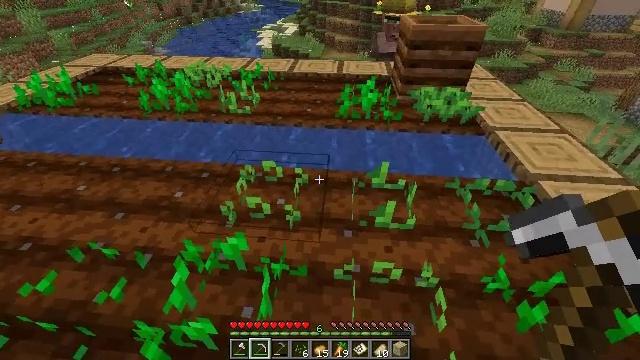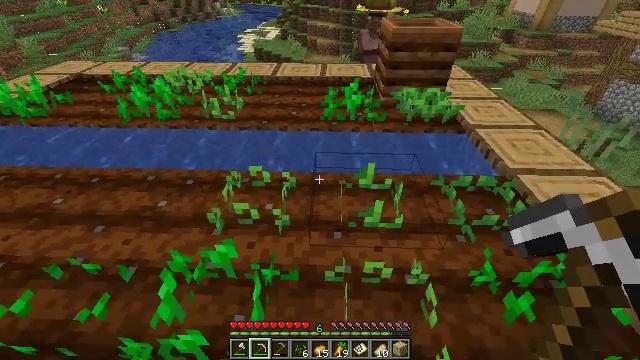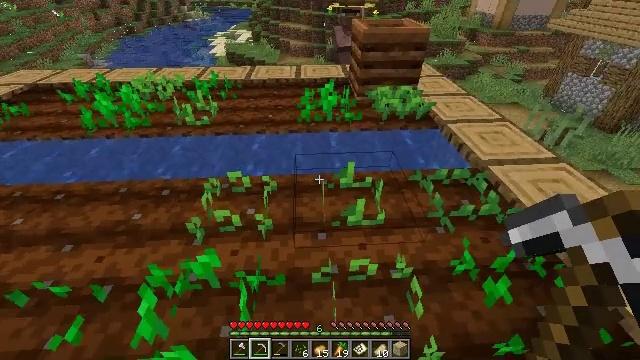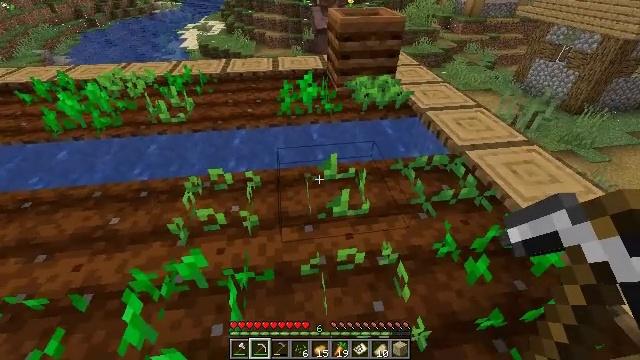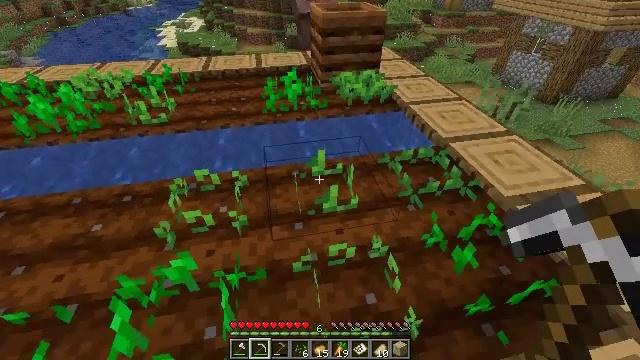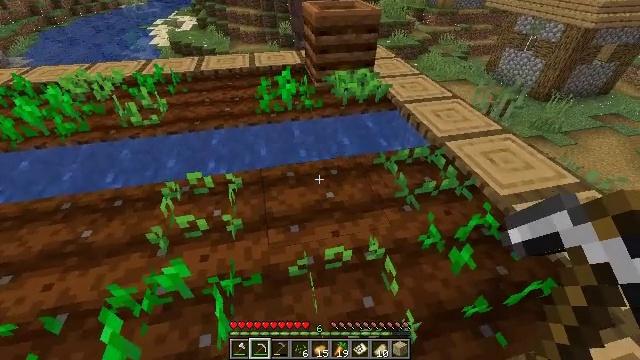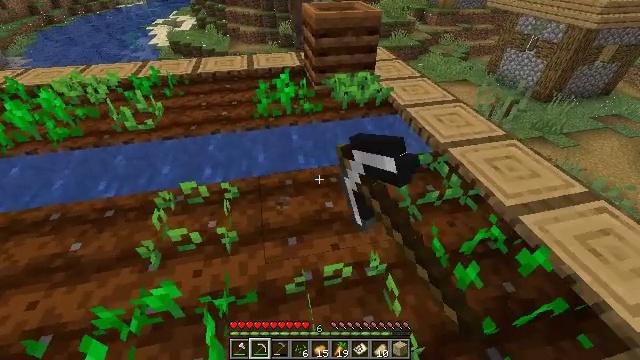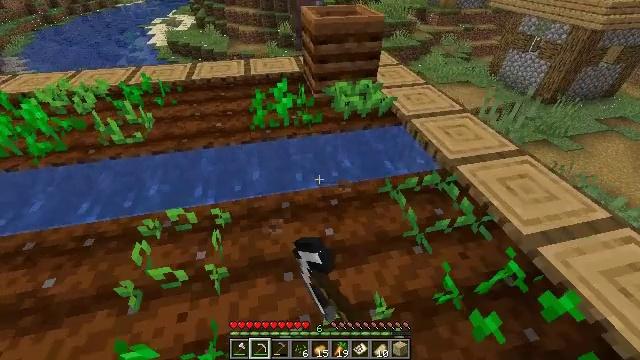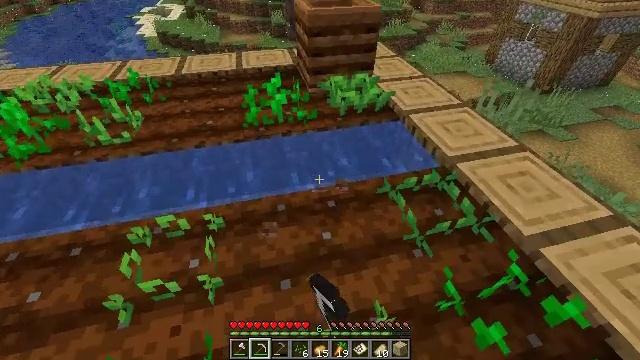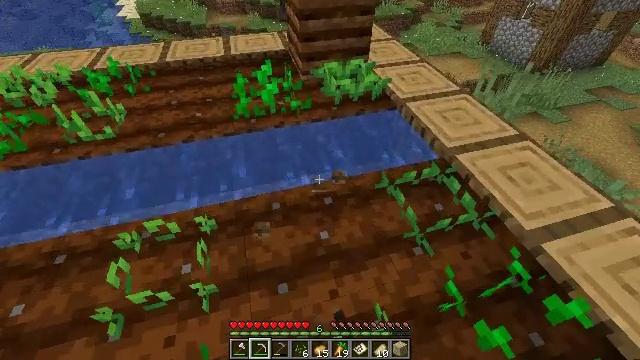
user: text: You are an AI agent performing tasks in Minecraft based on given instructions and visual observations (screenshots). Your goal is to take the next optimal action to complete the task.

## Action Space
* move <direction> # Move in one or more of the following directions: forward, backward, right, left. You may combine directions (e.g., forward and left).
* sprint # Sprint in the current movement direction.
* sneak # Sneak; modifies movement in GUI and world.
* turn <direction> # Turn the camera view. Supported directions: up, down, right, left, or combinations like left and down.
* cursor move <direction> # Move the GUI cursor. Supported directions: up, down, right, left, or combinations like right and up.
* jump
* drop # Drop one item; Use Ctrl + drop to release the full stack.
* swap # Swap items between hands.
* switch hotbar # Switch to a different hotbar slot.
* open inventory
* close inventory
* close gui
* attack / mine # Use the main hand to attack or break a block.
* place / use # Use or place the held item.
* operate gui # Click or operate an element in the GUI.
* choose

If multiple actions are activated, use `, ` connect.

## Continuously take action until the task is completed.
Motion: motion action
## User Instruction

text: Harvest potatoes.
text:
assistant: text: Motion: turn right
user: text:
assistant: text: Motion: turn right
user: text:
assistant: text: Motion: turn right and down
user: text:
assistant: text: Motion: turn right
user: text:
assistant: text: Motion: move forward, turn right, attack / mine
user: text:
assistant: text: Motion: move forward, attack / mine
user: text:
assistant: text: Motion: move forward, attack / mine
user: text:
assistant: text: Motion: move forward, turn right and down
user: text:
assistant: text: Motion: move forward, turn right and down
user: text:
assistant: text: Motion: no_op